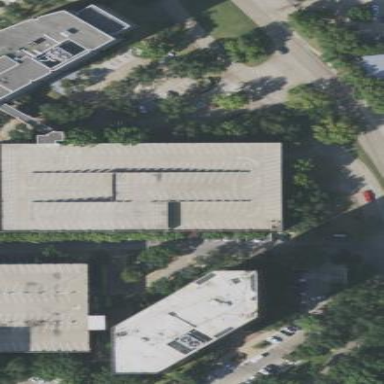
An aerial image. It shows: Multi-storey garage building used for parking.